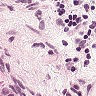
Metastatic tissue present: no